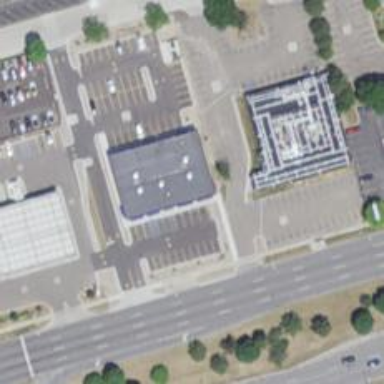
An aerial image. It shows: Post office.